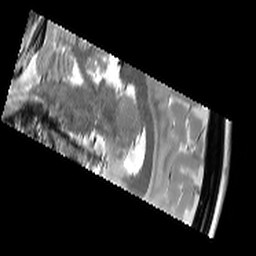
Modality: T2starw
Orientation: sagittal
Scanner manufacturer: siemens
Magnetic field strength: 3 T
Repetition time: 8.1 s
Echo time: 0.05 s